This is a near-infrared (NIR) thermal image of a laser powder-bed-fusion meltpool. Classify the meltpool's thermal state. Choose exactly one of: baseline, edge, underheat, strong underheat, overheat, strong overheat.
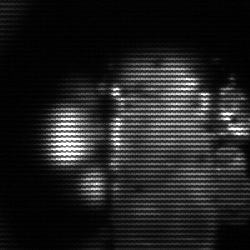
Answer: strong underheat